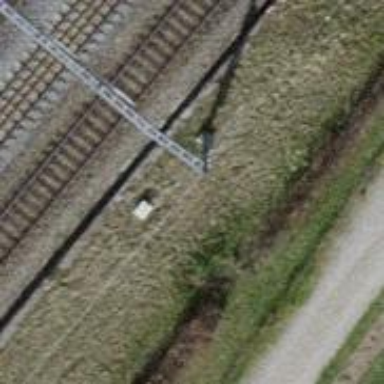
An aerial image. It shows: Power pole.